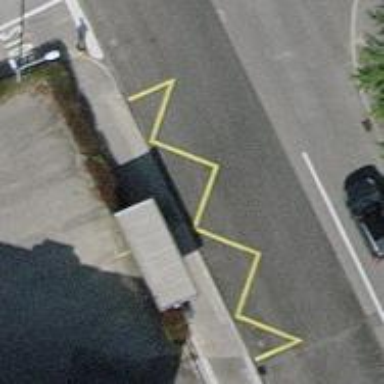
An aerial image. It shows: Bus stop with sheltered platform for public transport.